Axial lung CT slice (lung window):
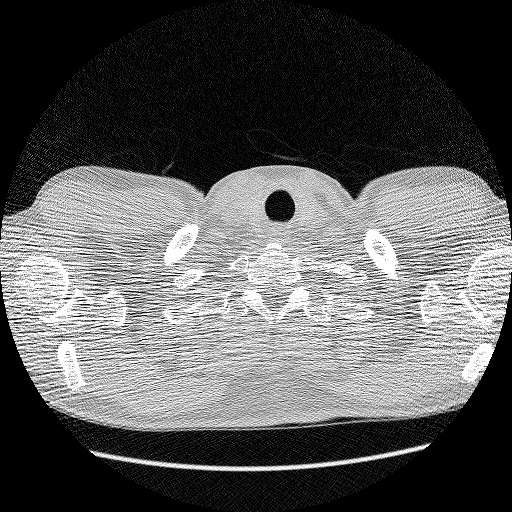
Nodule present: no